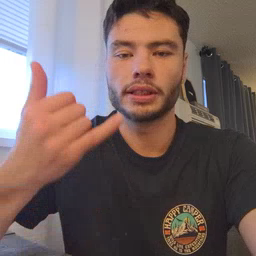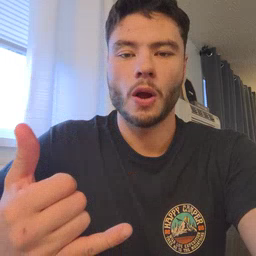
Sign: now